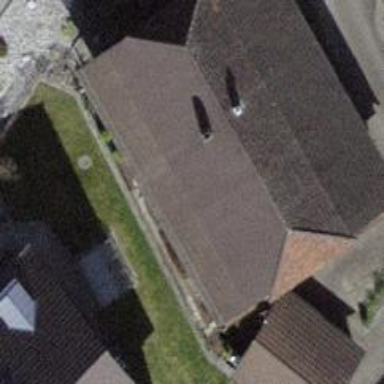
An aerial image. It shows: Detached building with half-hipped roof.